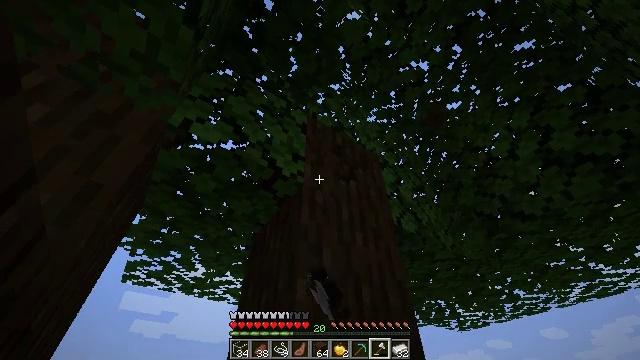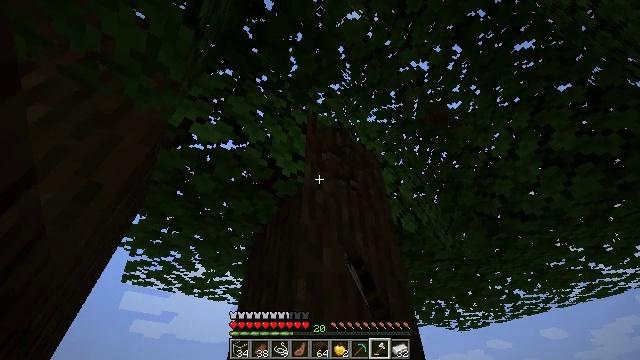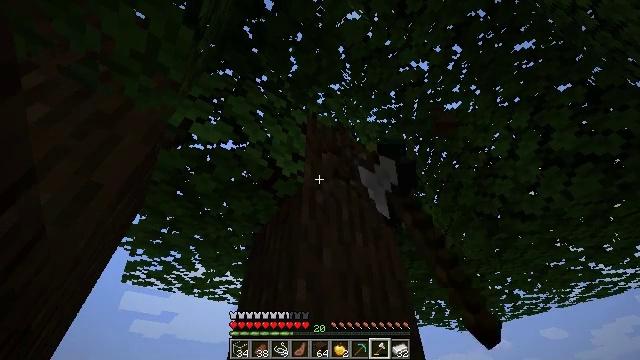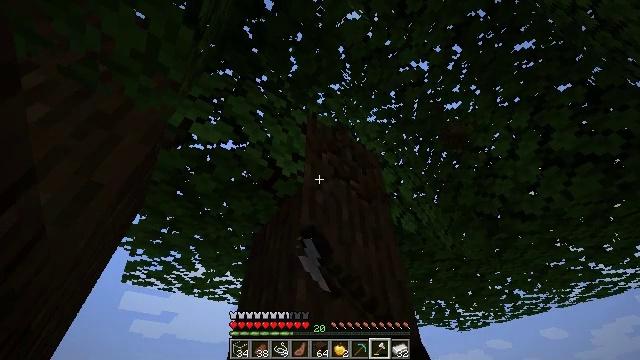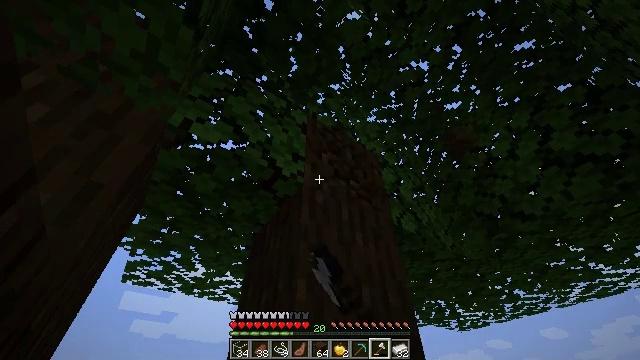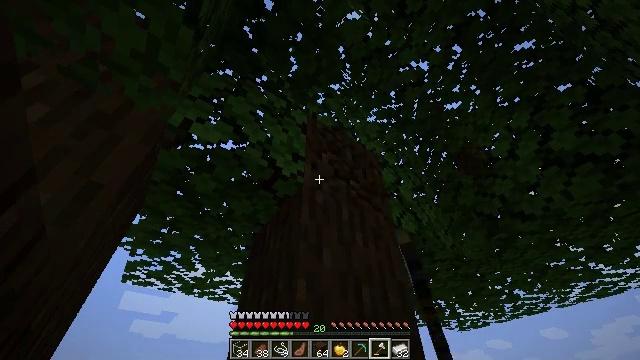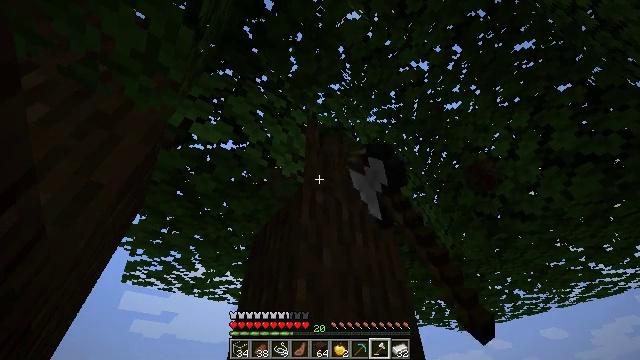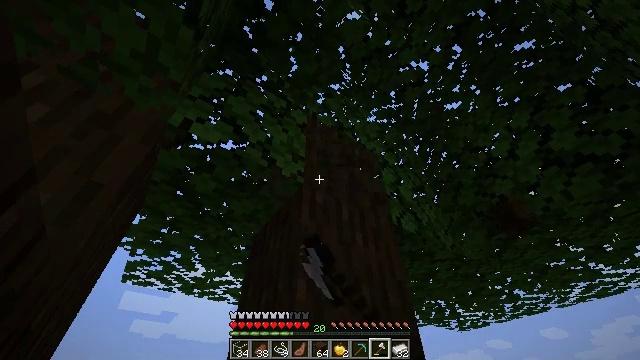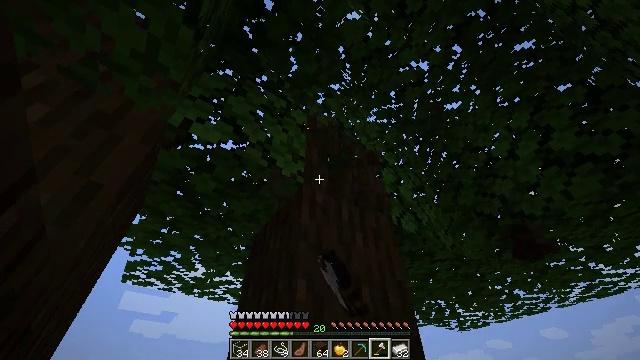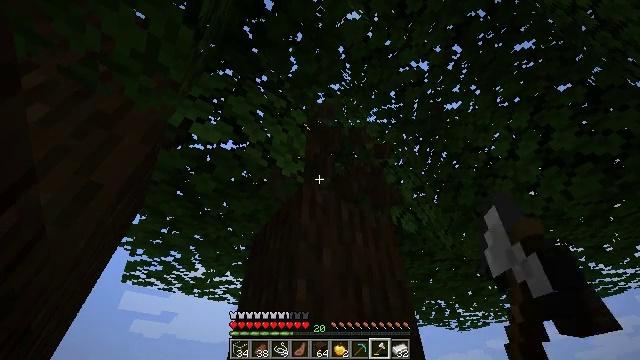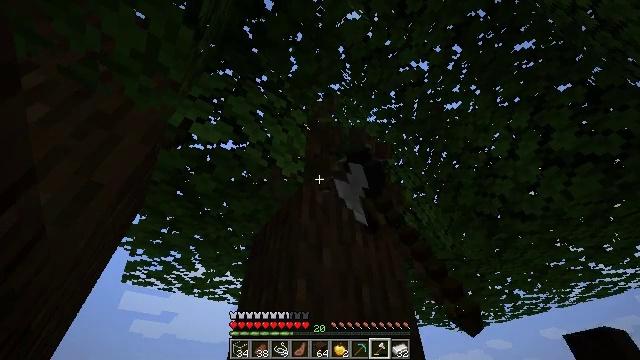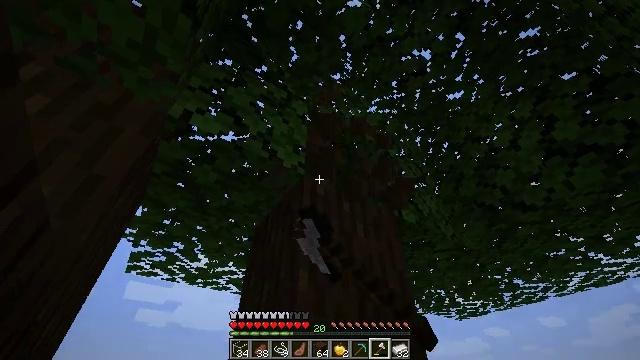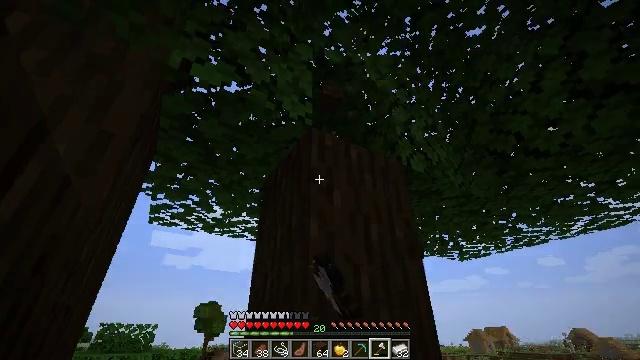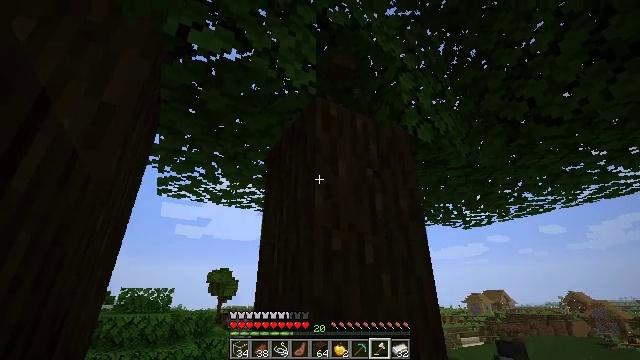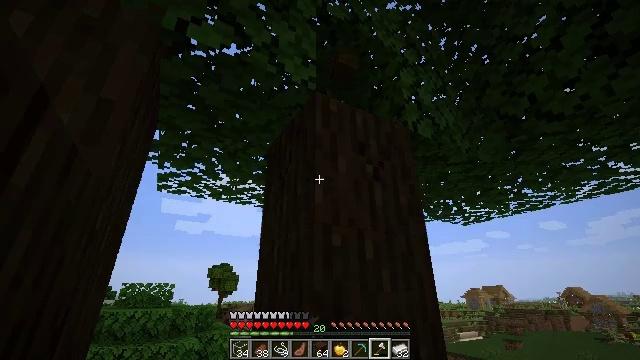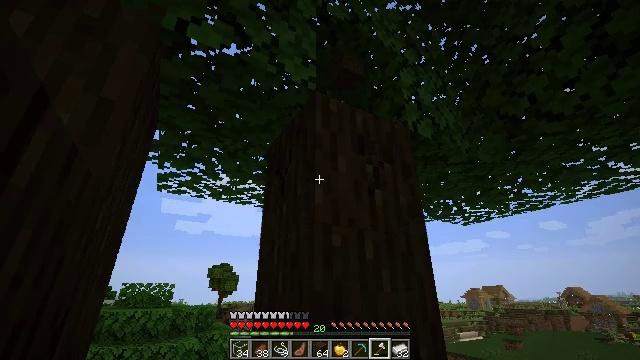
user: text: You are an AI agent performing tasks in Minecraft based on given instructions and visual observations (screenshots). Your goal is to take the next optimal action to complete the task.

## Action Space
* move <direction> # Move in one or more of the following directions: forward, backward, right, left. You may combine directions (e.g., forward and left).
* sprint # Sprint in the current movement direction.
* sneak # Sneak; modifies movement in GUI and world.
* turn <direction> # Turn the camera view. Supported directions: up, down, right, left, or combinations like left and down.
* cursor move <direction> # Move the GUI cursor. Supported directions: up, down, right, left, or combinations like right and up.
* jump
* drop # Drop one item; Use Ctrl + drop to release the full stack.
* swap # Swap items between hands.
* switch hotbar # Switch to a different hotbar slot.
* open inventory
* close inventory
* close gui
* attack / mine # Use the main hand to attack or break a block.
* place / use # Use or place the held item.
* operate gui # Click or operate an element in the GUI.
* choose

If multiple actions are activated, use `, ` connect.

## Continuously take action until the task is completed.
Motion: motion action
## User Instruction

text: Chop down the dark oak log.
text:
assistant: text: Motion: attack / mine
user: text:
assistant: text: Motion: attack / mine
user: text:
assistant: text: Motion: attack / mine
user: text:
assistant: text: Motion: attack / mine
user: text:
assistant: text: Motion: attack / mine
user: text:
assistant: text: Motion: attack / mine
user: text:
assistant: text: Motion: attack / mine
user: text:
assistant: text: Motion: attack / mine
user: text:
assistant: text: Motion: attack / mine
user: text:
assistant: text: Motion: attack / mine
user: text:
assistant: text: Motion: turn down, attack / mine
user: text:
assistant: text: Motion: turn left and down, attack / mine
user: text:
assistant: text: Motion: turn left and down, attack / mine
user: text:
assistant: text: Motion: attack / mine
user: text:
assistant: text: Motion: attack / mine
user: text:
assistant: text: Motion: attack / mine
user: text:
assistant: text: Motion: attack / mine
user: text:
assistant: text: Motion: attack / mine
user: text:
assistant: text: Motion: attack / mine
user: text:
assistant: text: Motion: attack / mine
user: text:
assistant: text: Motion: attack / mine
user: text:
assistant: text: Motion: attack / mine
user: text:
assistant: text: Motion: attack / mine
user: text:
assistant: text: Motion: attack / mine
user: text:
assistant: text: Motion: attack / mine
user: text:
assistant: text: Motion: turn down, attack / mine
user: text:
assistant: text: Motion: turn left and down, attack / mine
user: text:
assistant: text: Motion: turn left and down, attack / mine
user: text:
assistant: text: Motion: turn down, attack / mine
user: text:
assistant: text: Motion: attack / mine